Aerial crown-view tile of a tropical tree (Barro Colorado Island, Panama), acquired 20240611:
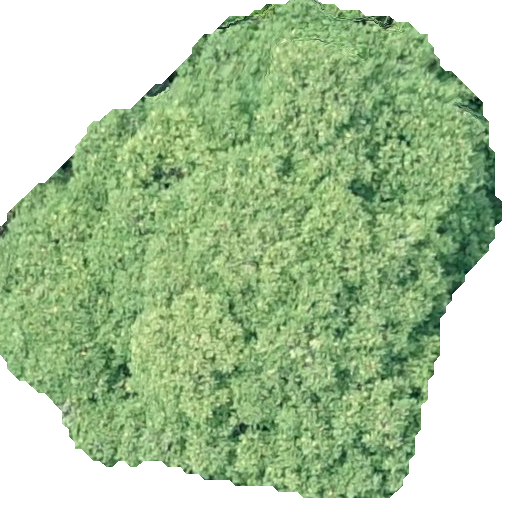
Species: Dipteryx oleifera
GBIF accepted scientific name: Dipteryx oleifera
Crown area: 284.704 m²